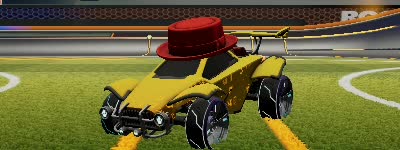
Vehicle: octane